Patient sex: M
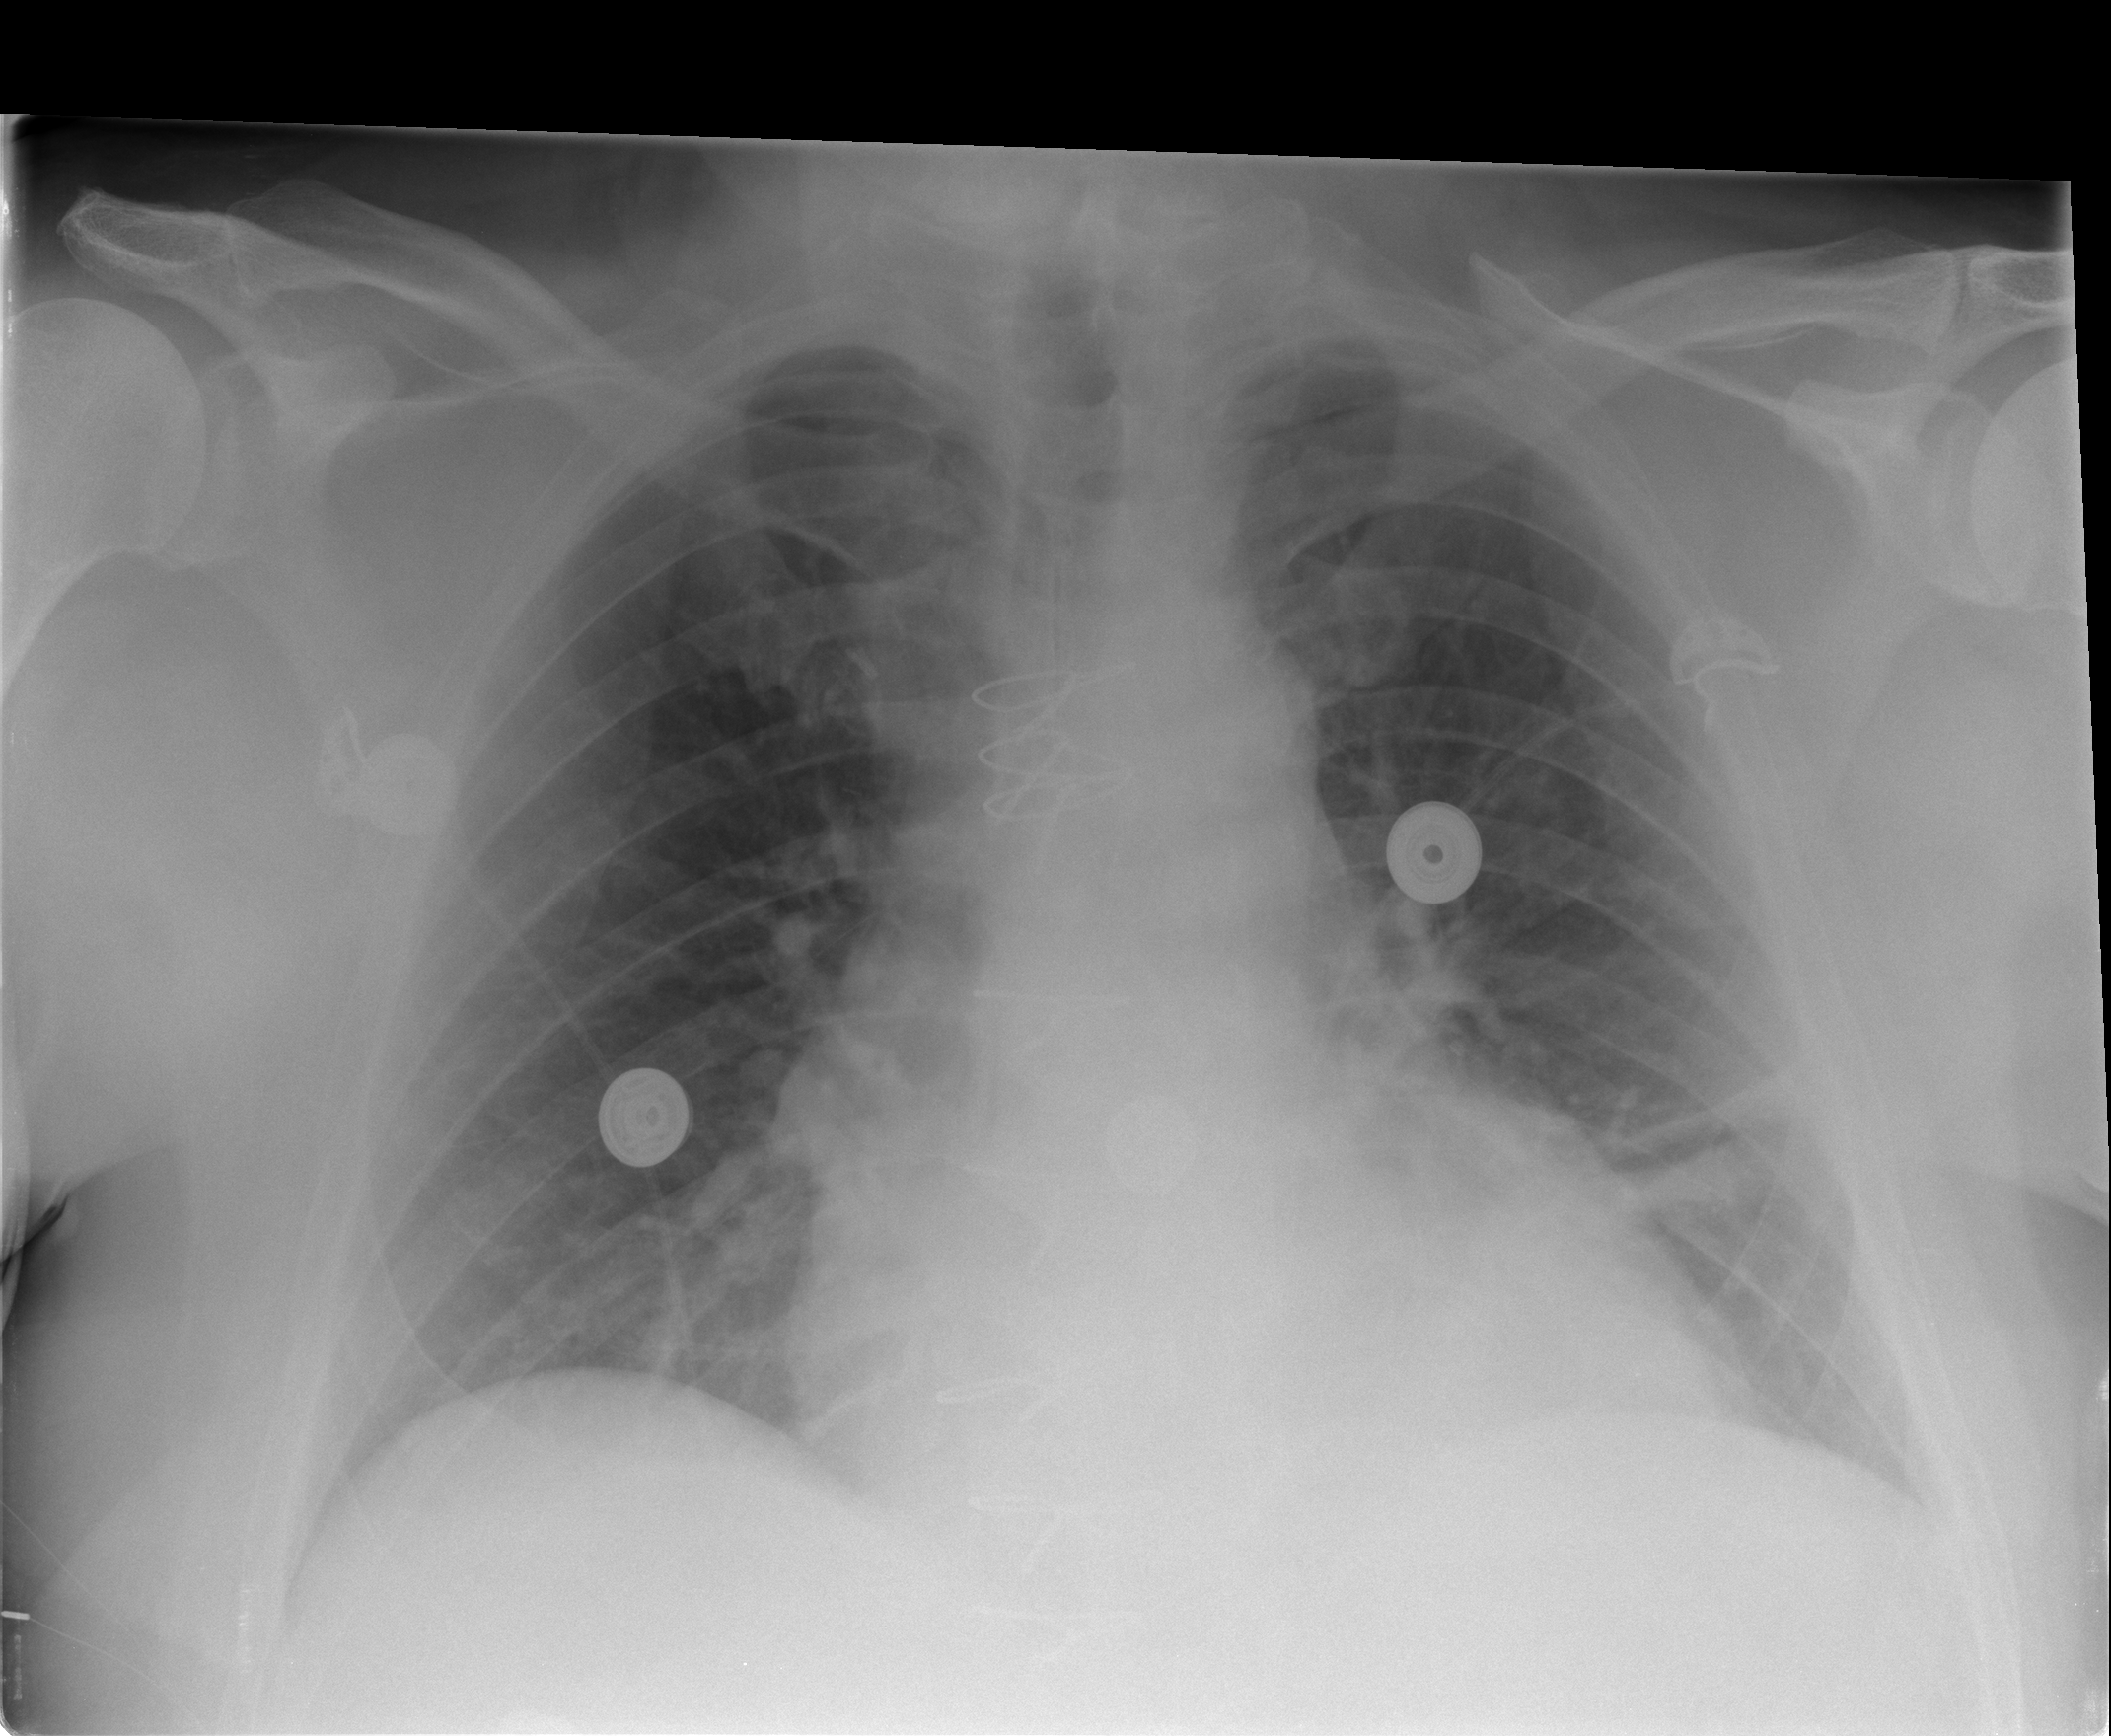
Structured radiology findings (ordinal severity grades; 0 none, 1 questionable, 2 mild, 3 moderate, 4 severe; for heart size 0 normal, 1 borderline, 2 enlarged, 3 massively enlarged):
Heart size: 2
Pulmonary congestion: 0
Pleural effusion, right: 1
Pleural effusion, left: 1
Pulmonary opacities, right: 0
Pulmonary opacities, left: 0
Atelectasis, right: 2
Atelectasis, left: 1